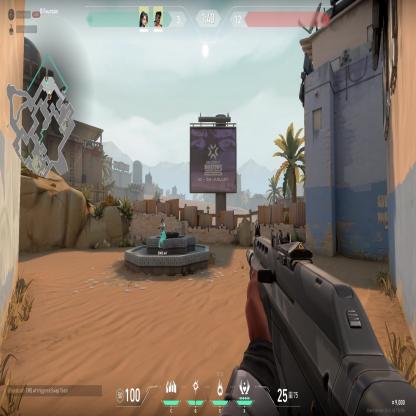
Label: teammate